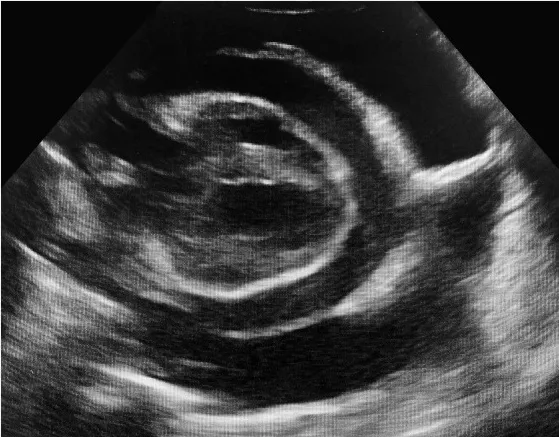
Moderate amount of pericardial and pleural effusion prior to therapeutic pericardiocentesis and thoracocentesis.
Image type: radiology (ultrasound)